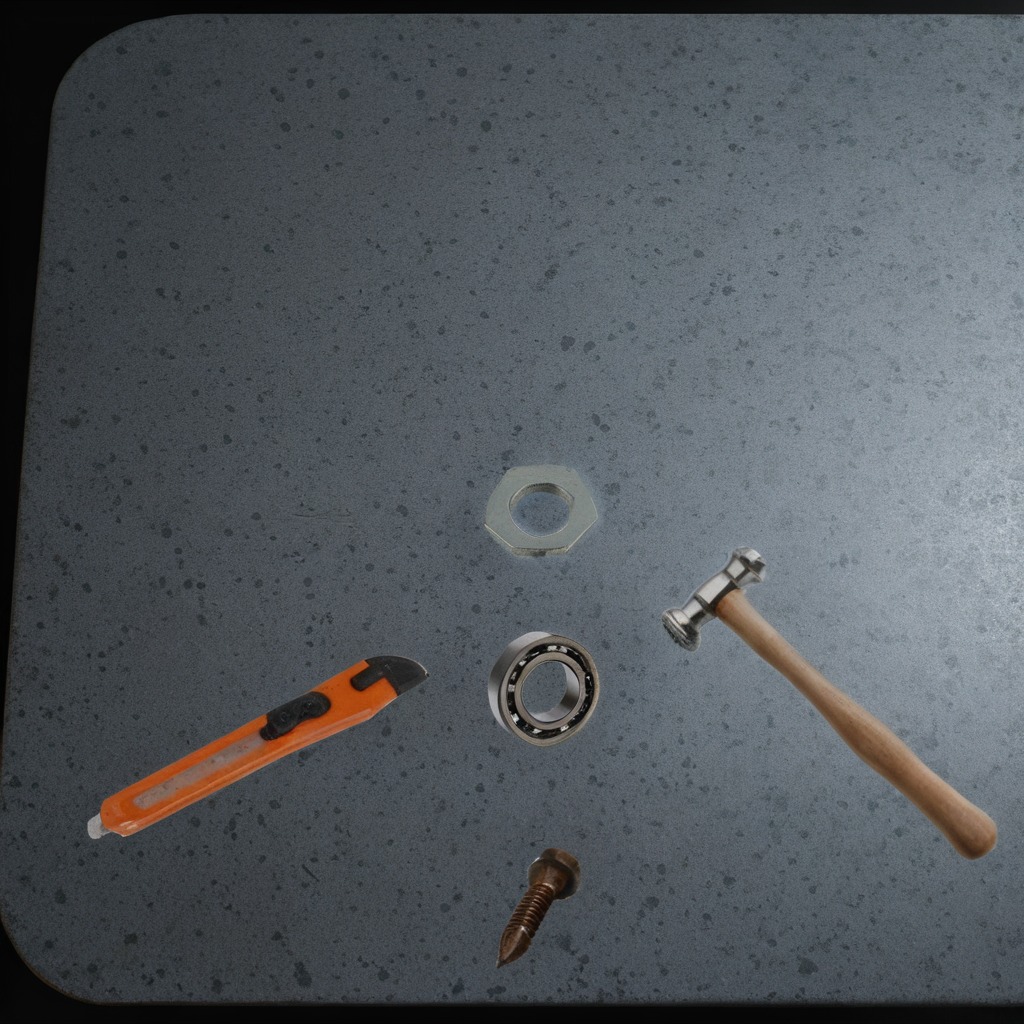
A ball bearing, a utility knife, a flat metal washer, a machine screw, and a hammer are lying on the clean granite table inside a workshop at night dim ambient light soft shadows worn but